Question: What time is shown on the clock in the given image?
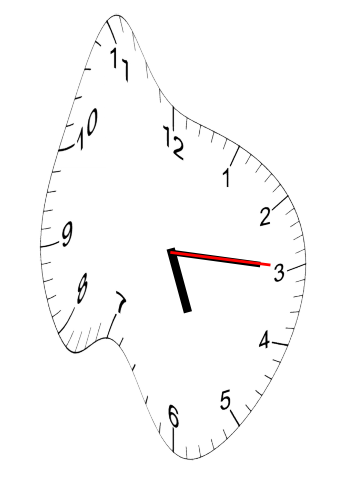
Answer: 05:15:15